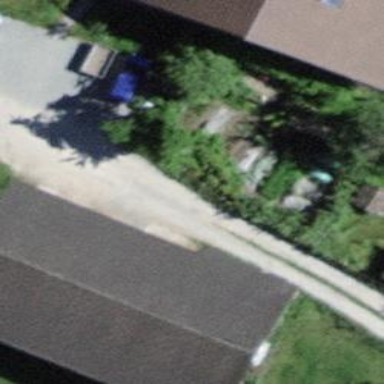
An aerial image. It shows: Rural barn.